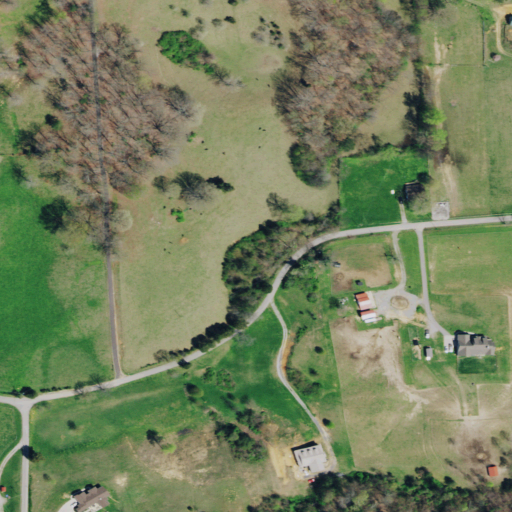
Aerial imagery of gap in Tennessee named Flint Gap containing pasture, deciduous forest, open development, shrub, grassland, low intensity development, and mixed forest